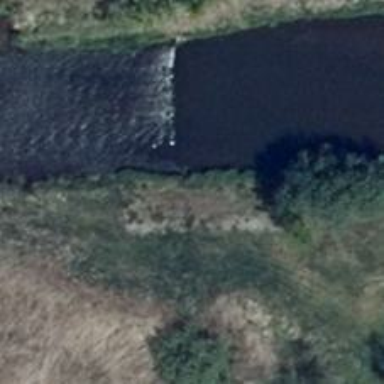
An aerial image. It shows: Weir in waterway.